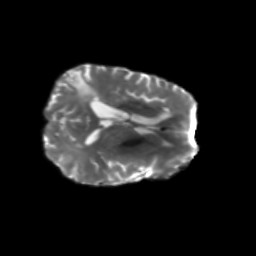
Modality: T2w
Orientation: axial
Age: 50
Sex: female
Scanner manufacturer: siemens
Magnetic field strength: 3 T
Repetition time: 5.25 s
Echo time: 0.08 s